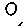
Label: circle